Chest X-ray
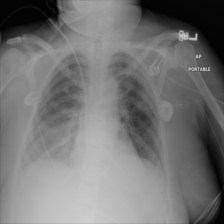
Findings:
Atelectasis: positive
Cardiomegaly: negative
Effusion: negative
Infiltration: positive
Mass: negative
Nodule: negative
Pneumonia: negative
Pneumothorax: negative
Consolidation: negative
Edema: positive
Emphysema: negative
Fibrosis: negative
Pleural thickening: negative
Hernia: negative